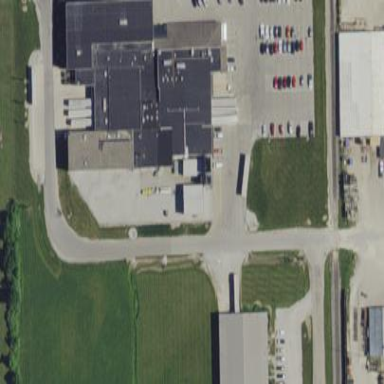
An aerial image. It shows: Commercial building.